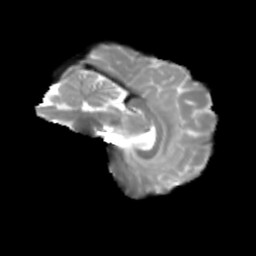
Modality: T2w
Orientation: sagittal
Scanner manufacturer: siemens
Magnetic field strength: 3 T
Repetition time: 4 s
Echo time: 0.0594 s